Question: I conducted a survey with 138 questions on it, of which only a few are likert type questions with some having different scales.
I have been trying to use the Likert package in R to analyze and graphically portray the data, however, I am seriously struggling to make sense of any of it.
I have gone through the "demos" which are only useful if you already know what is going on with the package. It doesn't explain any of the steps you have to take before being able to apply the likert package, what can actually be applied to the package, how you rename the variables etc.. All you get is a bunch of code and a rabbit hole to crawl down trying to figure it all out.
I have scoured google for a step by step guide to using the likert package but found nothing.
Can anyone please direct me to a guide or at least perhaps provide the steps I have to take with my dataframe before I can try to use the likert package?
I am hoping to fit a few of my columns(containing the likert responses) to stacked barplots using this package.
Once I figure out what exactly the Likert package will accept in terms of a cleaned up data frame, I should be able to follow the demo... maybe..
This is what I have done so far, based on my limited knowledge of R and trying to figure things out on my own.
'''
library(likert)
library(dplyr)
fdaff_likert <- select(f2f, RESPID, daff_rate)
fdaff_likert <- data.frame(fdaff_likert)
fdaff_likert <- likert(items=fdaff_likert[,2, drop = FALSE], nlevels = 5)
'''
the output of my likert is:
'''
summary(fdaff_likert)
Item low neutral high mean sd
1 daff_rate 9.977827 37.91574 52.10643 3.802661 1.302508
'''
The plot, however, is all over the place.. (unordered)
'''
plot (fdaff_likert)
'''

The likert scale is out of order and not properly centered. In addition, how do I rename the y-axis to the question?
For later analysis, how can I break it up into the group levels (based on another column specifying a region in the original data frame?
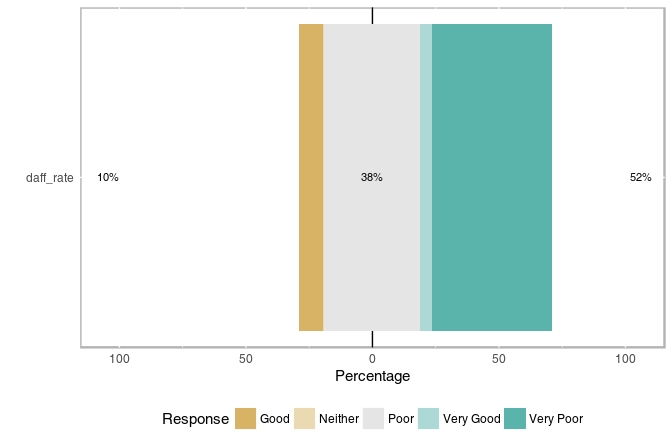
Answer: '''
library(likert)
set.seed(1)
n <- 138
# An illustrative example
fdaff_likert <- data.frame(
RESPID=sample(1:5,n, replace=T),
daff_rate=factor(sample(1:5,n, replace=T), labels=c("Good","Neither","Poor","Very Good","Very Poor"))
)
fdaff_likert1 <- likert(items=fdaff_likert[,2, drop = FALSE], nlevels = 5)
# Plot with unordered categories
plot(fdaff_likert1)
'''
<URL>
'''
# Reorder levels of daff_rate factor
fdaff_likert$daff_rate <- factor(fdaff_likert$daff_rate,
levels=levels(fdaff_likert$daff_rate)[c(5,3,2,1,4)])
fdaff_likert2 <- likert(items=fdaff_likert[,2, drop = FALSE], nlevels = 5)
# Plot with ordered categories
plot(fdaff_likert2)
'''
<URL>
Here is an illustrative example for creating a plot with grouped items.
'''
set.seed(1)
fdaff_likert <- data.frame(
country=factor(sample(1:3, n, replace=T), labels=c("US","Mexico","Canada")),
item1=factor(sample(1:5,n, replace=T), labels=c("Very Poor","Poor","Neither","Good","Very Good")),
item2=factor(sample(1:5,n, replace=T), labels=c("Very Poor","Poor","Neither","Good","Very Good")),
item3=factor(sample(1:5,n, replace=T), labels=c("Very Poor","Poor","Neither","Good","Very Good"))
)
names(fdaff_likert) <- c("Country",
"1. I read only if I have to",
"2. Reading is one of my favorite hobbies",
"3. I find it hard to finish books")
fdaff_likert3 <- likert(items=fdaff_likert[,2:4], grouping=fdaff_likert[,1])
plot(fdaff_likert3)
'''
<URL>